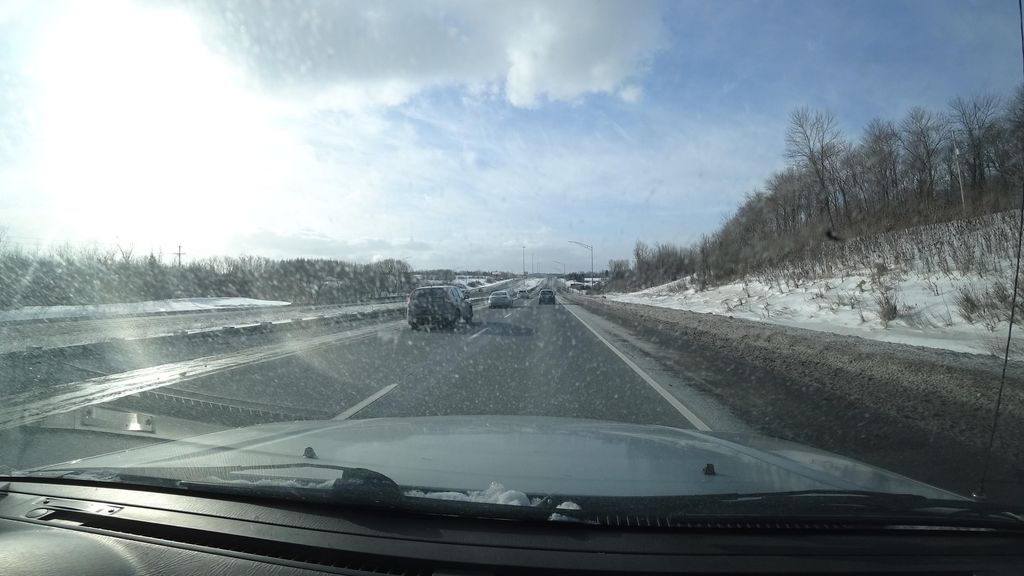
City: quebec_city